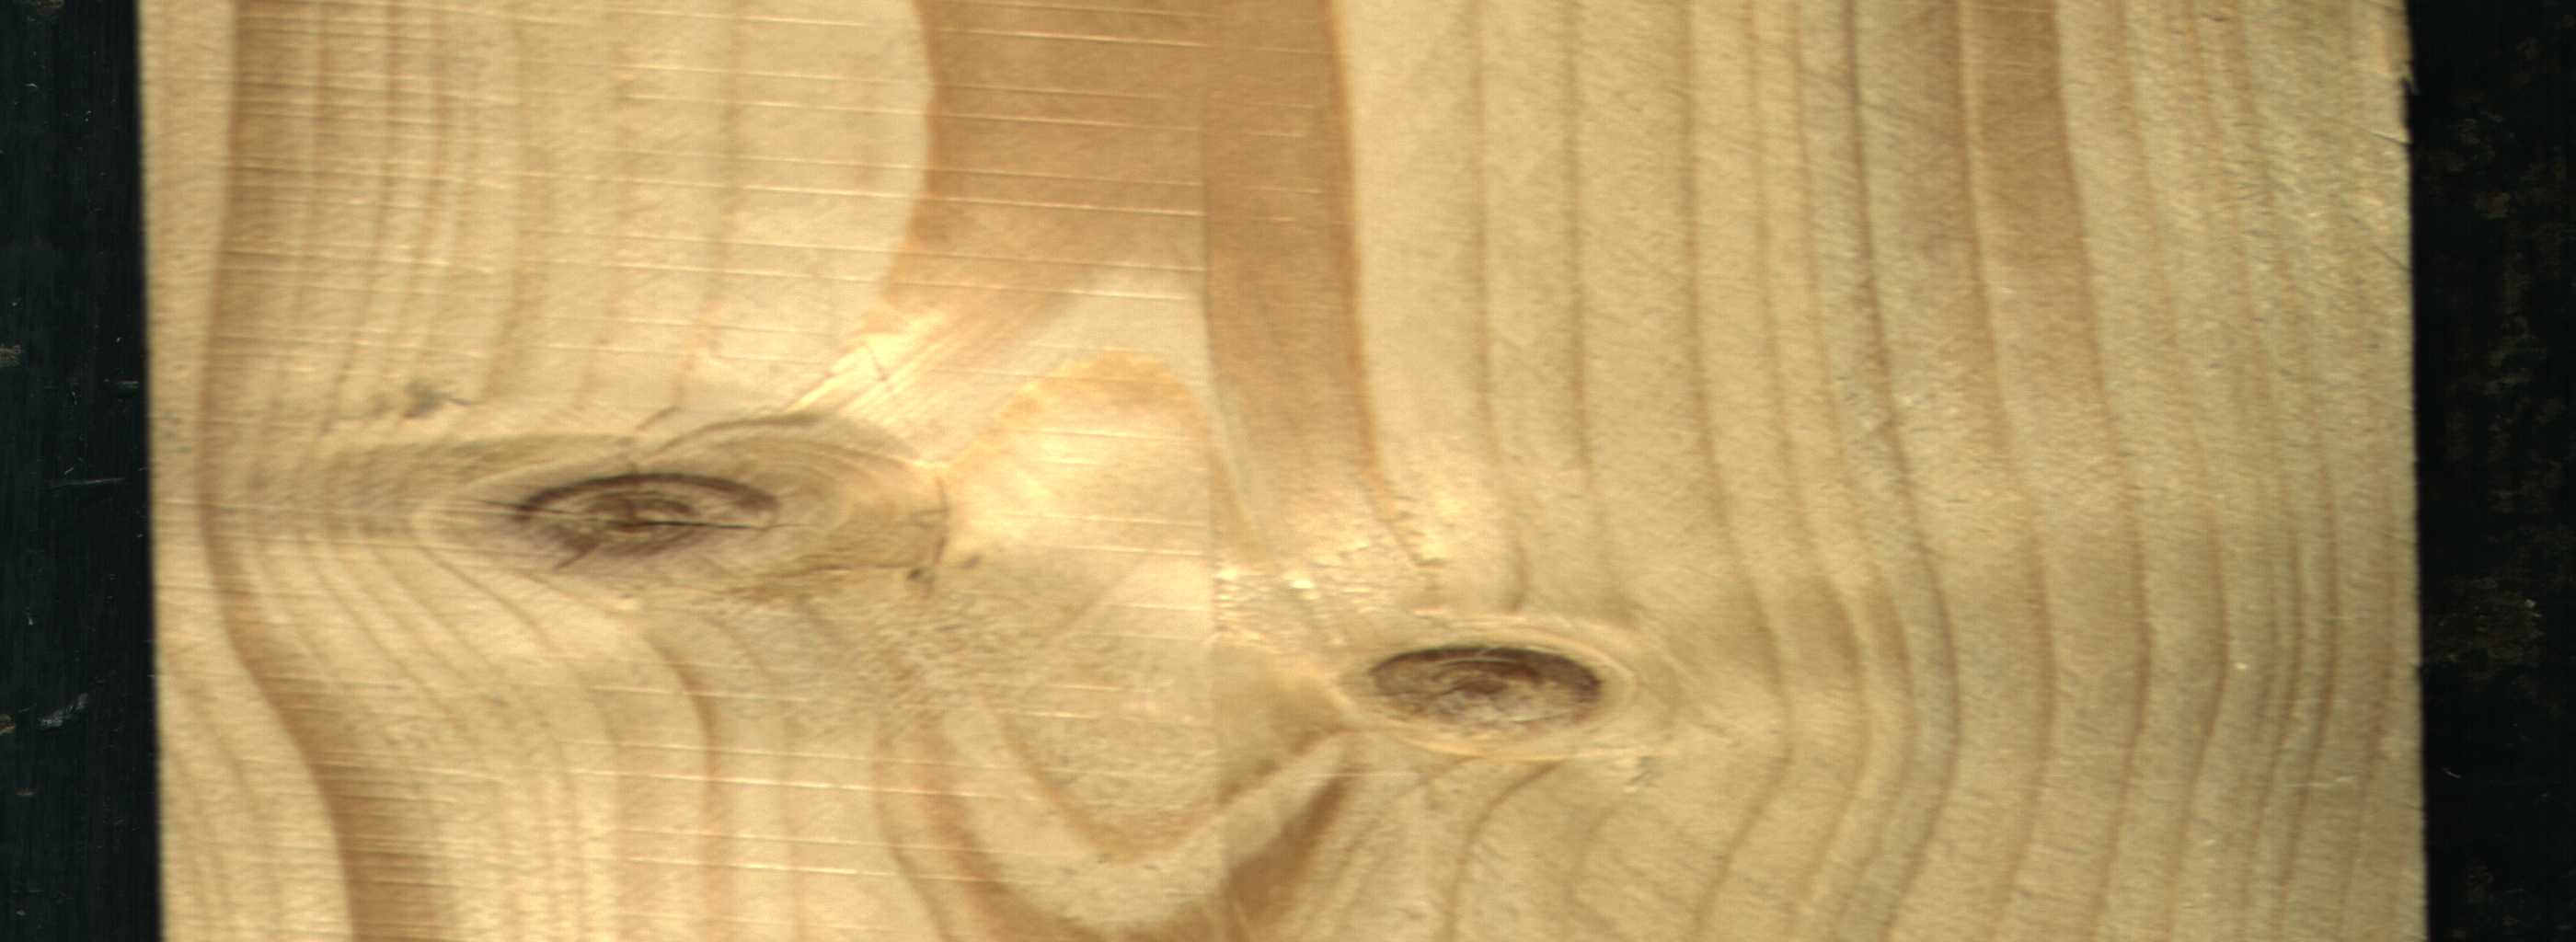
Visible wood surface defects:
knot_with_crack
Live_Knot